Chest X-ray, PA view. Patient: 55 years old, sex M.
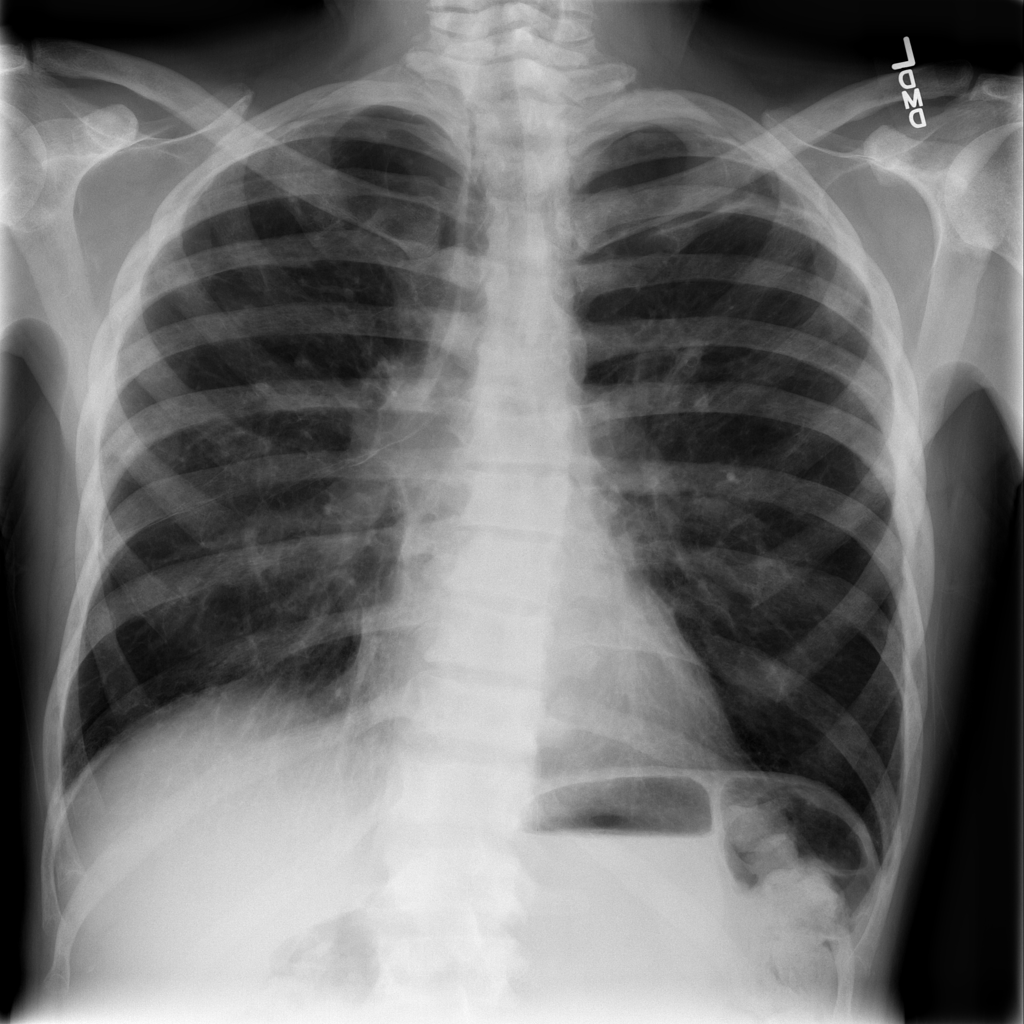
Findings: Emphysema